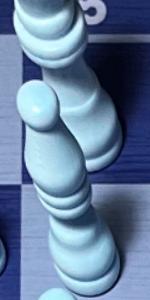
Label: Bishop_White